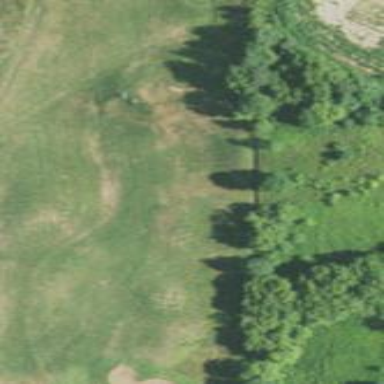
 with lush green grass covering the ground."